Question: I have multiple tables with index column and some matching ids. I need to combine all tables in one with adjusted index by applying ratio between matching ids.
The first step (the yellow one) is simple: we multiply Table2 index on ratio of fist 2 initial tables. The hard part is the next step (the reddish one): we need to find ratio between matching id of Table3 and the previously adjusted id of Table2.
Is there a creative way you can make this in Power Query?
See image below:

Thanks!
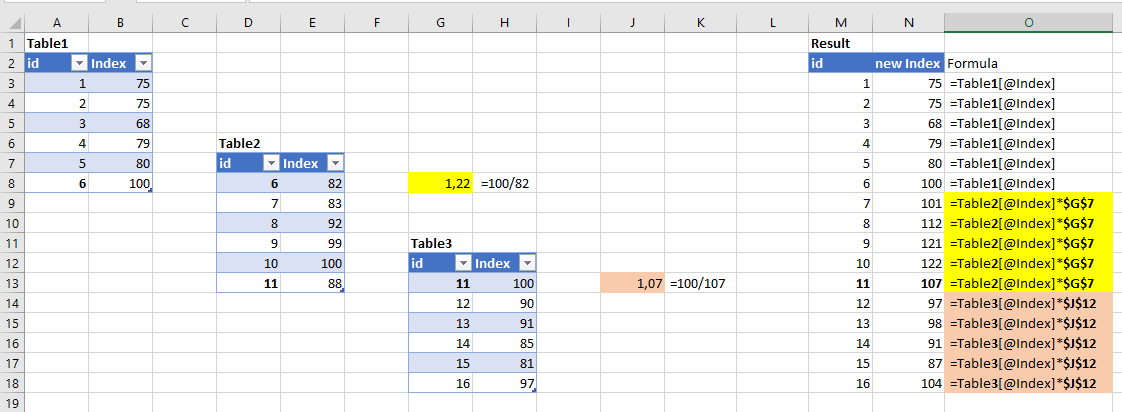
Answer: The red index is simply
'''
(100/82)*(88/100) = 88/82 = 1.07317
'''
You can continue this pattern with more tables. For example, with five tables, your last index would be:
'''
(Index of Max Table1 id)/(Index of Min Table2 id) *
(Index of Max Table2 id)/(Index of Min Table3 id) *
(Index of Max Table3 id)/(Index of Min Table4 id) *
(Index of Max Table4 id)/(Index of Min Table5 id)
'''